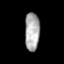
Tissue: prostate
Cell type: Epithelial cells
Senescence score: 0.2855
Nuclear area (px): 556
Mean DAPI intensity: 170.428